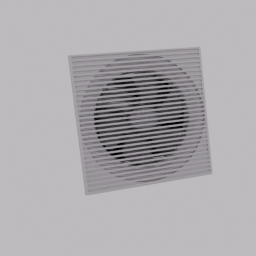
Label: appliances